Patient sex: M
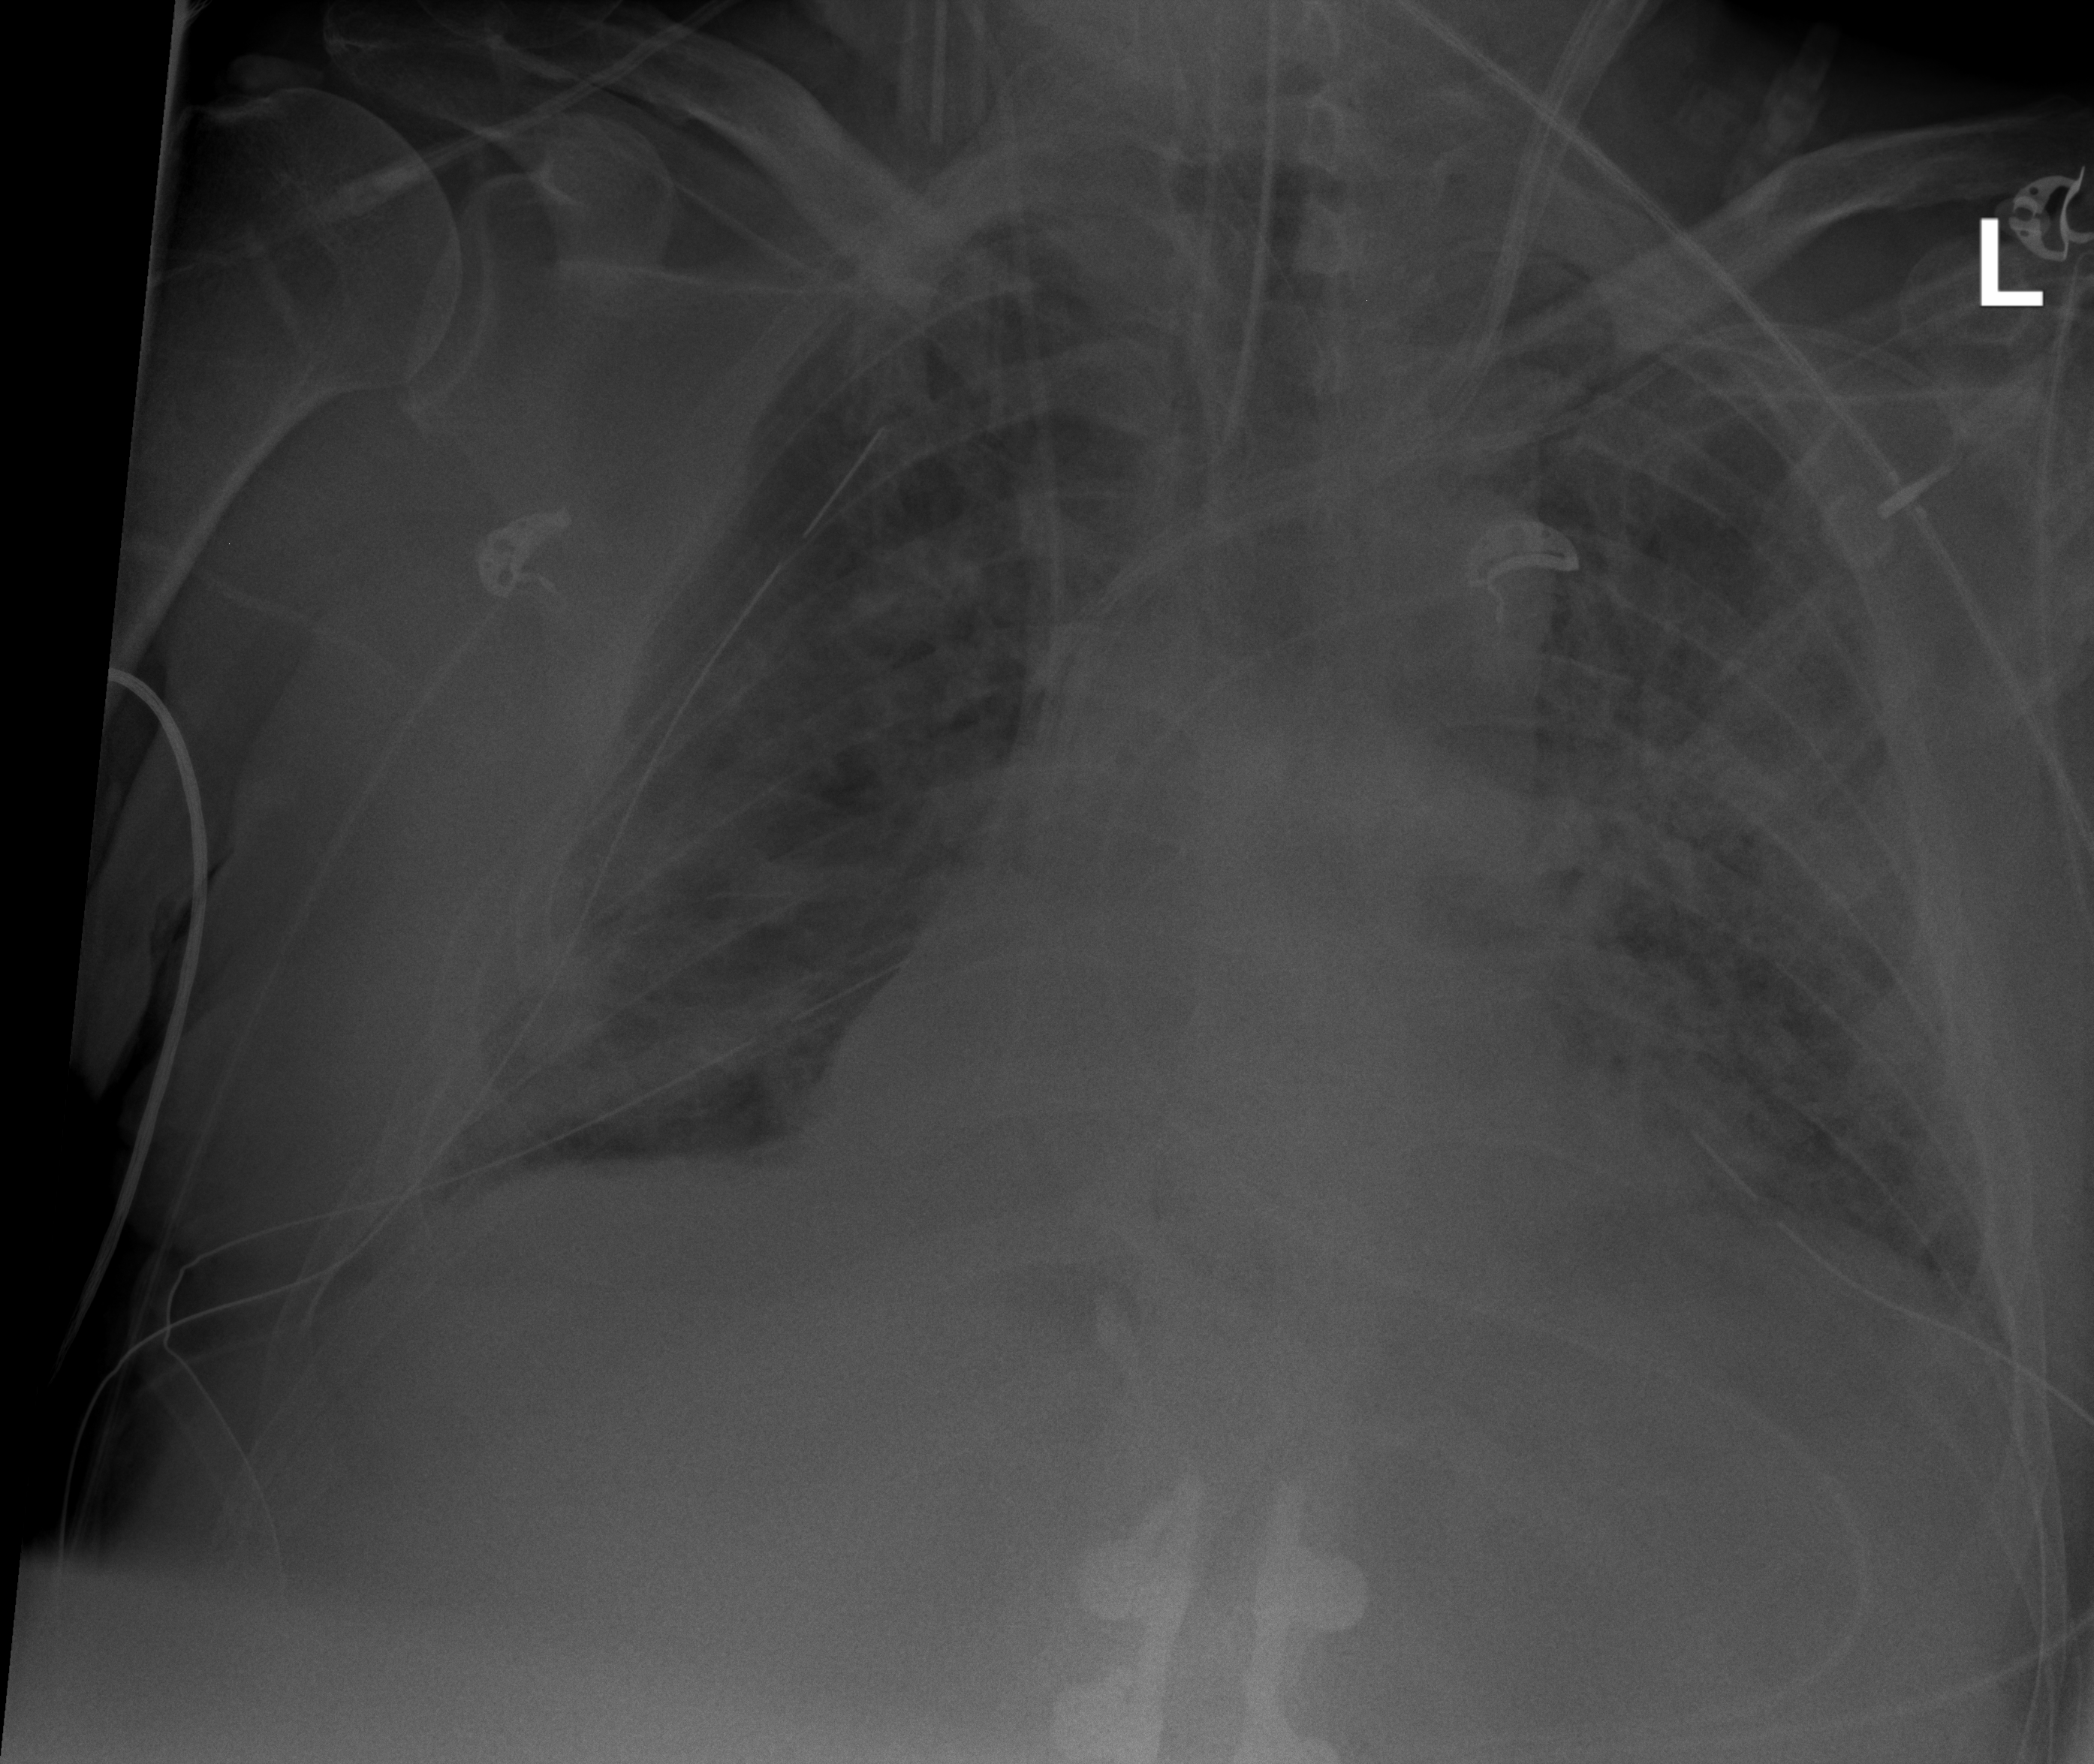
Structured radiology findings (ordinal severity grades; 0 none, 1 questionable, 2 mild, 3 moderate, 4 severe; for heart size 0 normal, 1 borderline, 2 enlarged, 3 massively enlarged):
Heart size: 1
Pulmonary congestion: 0
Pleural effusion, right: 2
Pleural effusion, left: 2
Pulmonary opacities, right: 3
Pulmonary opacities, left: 3
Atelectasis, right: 3
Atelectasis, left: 3